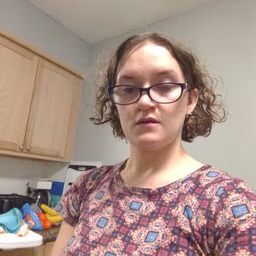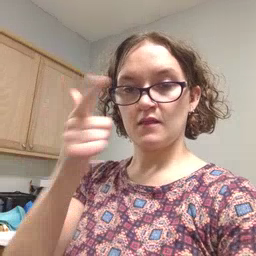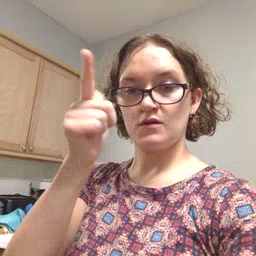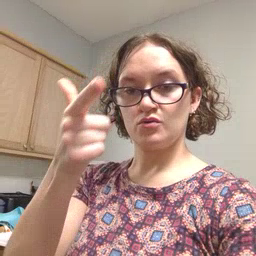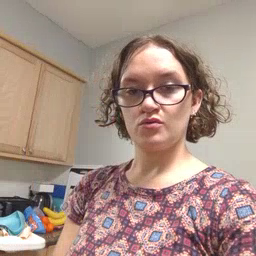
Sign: later